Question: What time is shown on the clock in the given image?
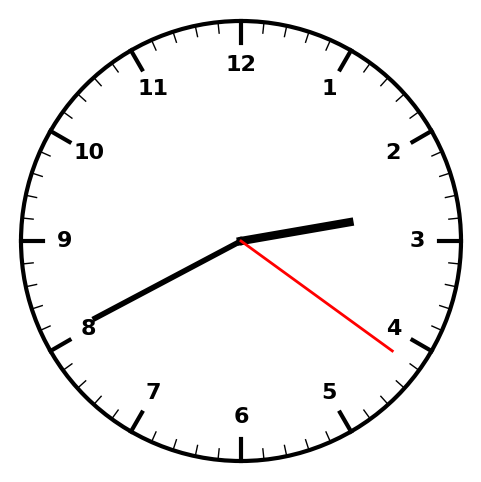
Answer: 02:40:21